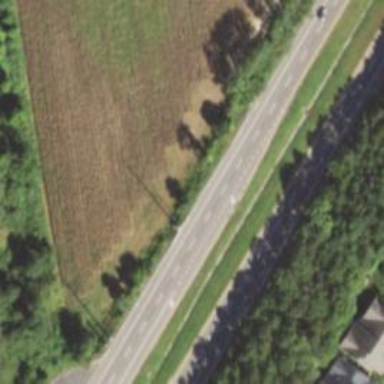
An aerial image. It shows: Asphalt road designated as trunk highway.